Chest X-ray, AP view. Patient: 50 years old, sex F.
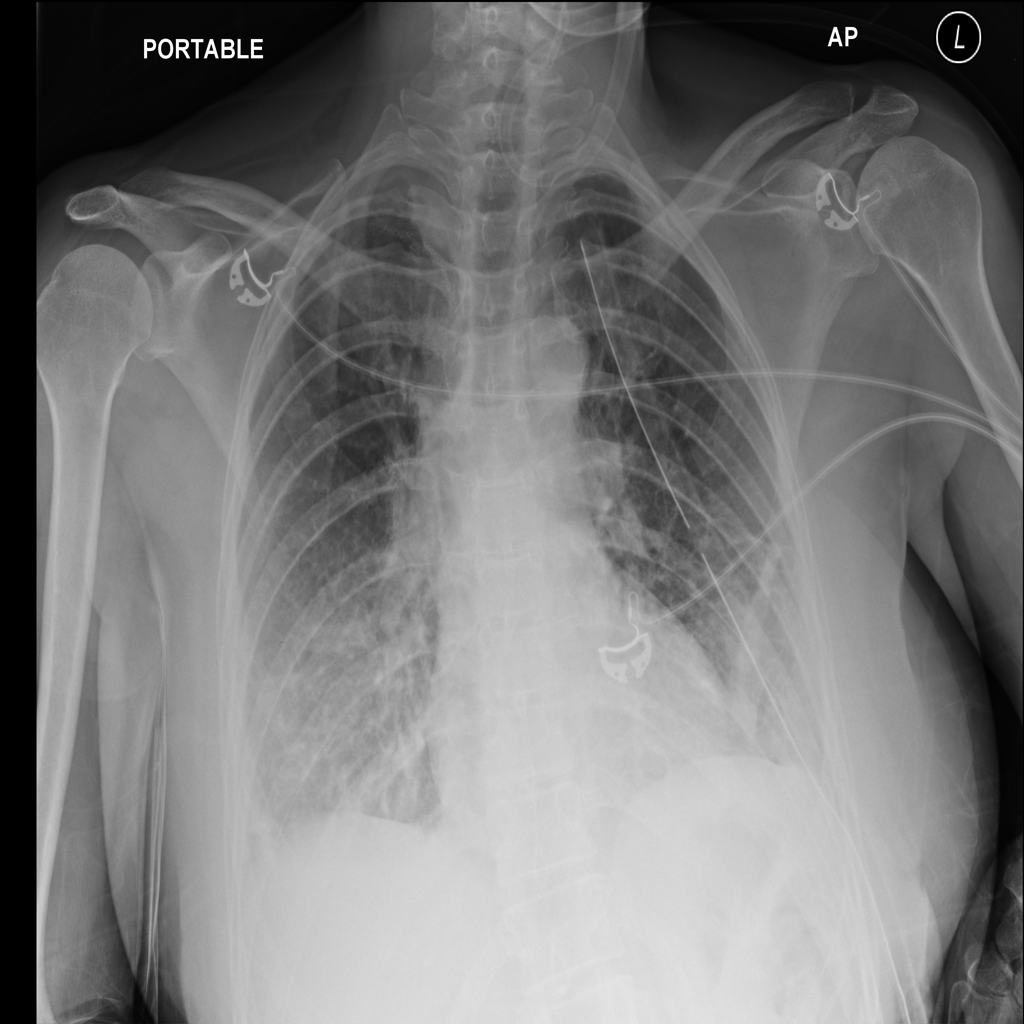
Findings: Infiltration, Pneumothorax